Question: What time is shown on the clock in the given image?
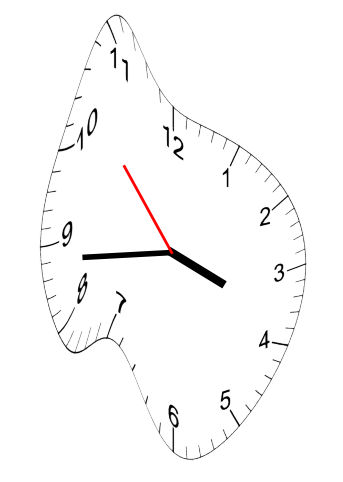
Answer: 03:43:53